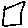
Label: square